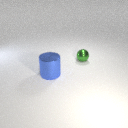
small green metal sphere to the right of large blue metal cylinder